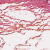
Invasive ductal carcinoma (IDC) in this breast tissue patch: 0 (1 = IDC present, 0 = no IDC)